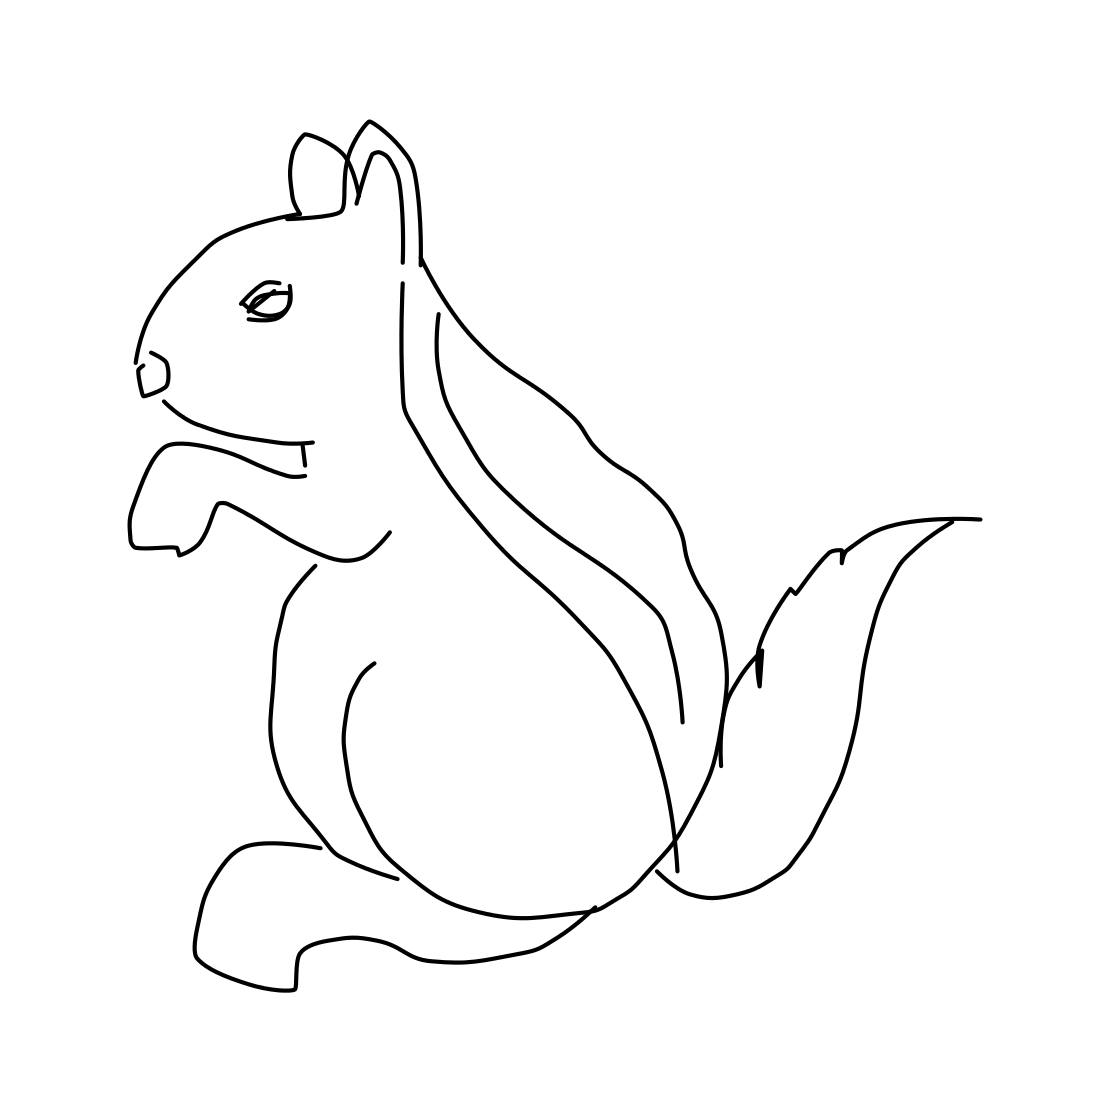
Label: squirrel